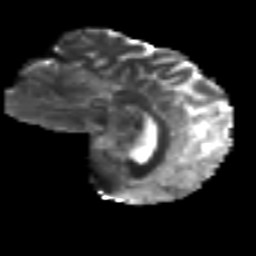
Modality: T2w
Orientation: sagittal
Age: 27
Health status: ill
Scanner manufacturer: philips
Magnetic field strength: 3 T
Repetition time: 9 s
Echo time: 0.127 s